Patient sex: M
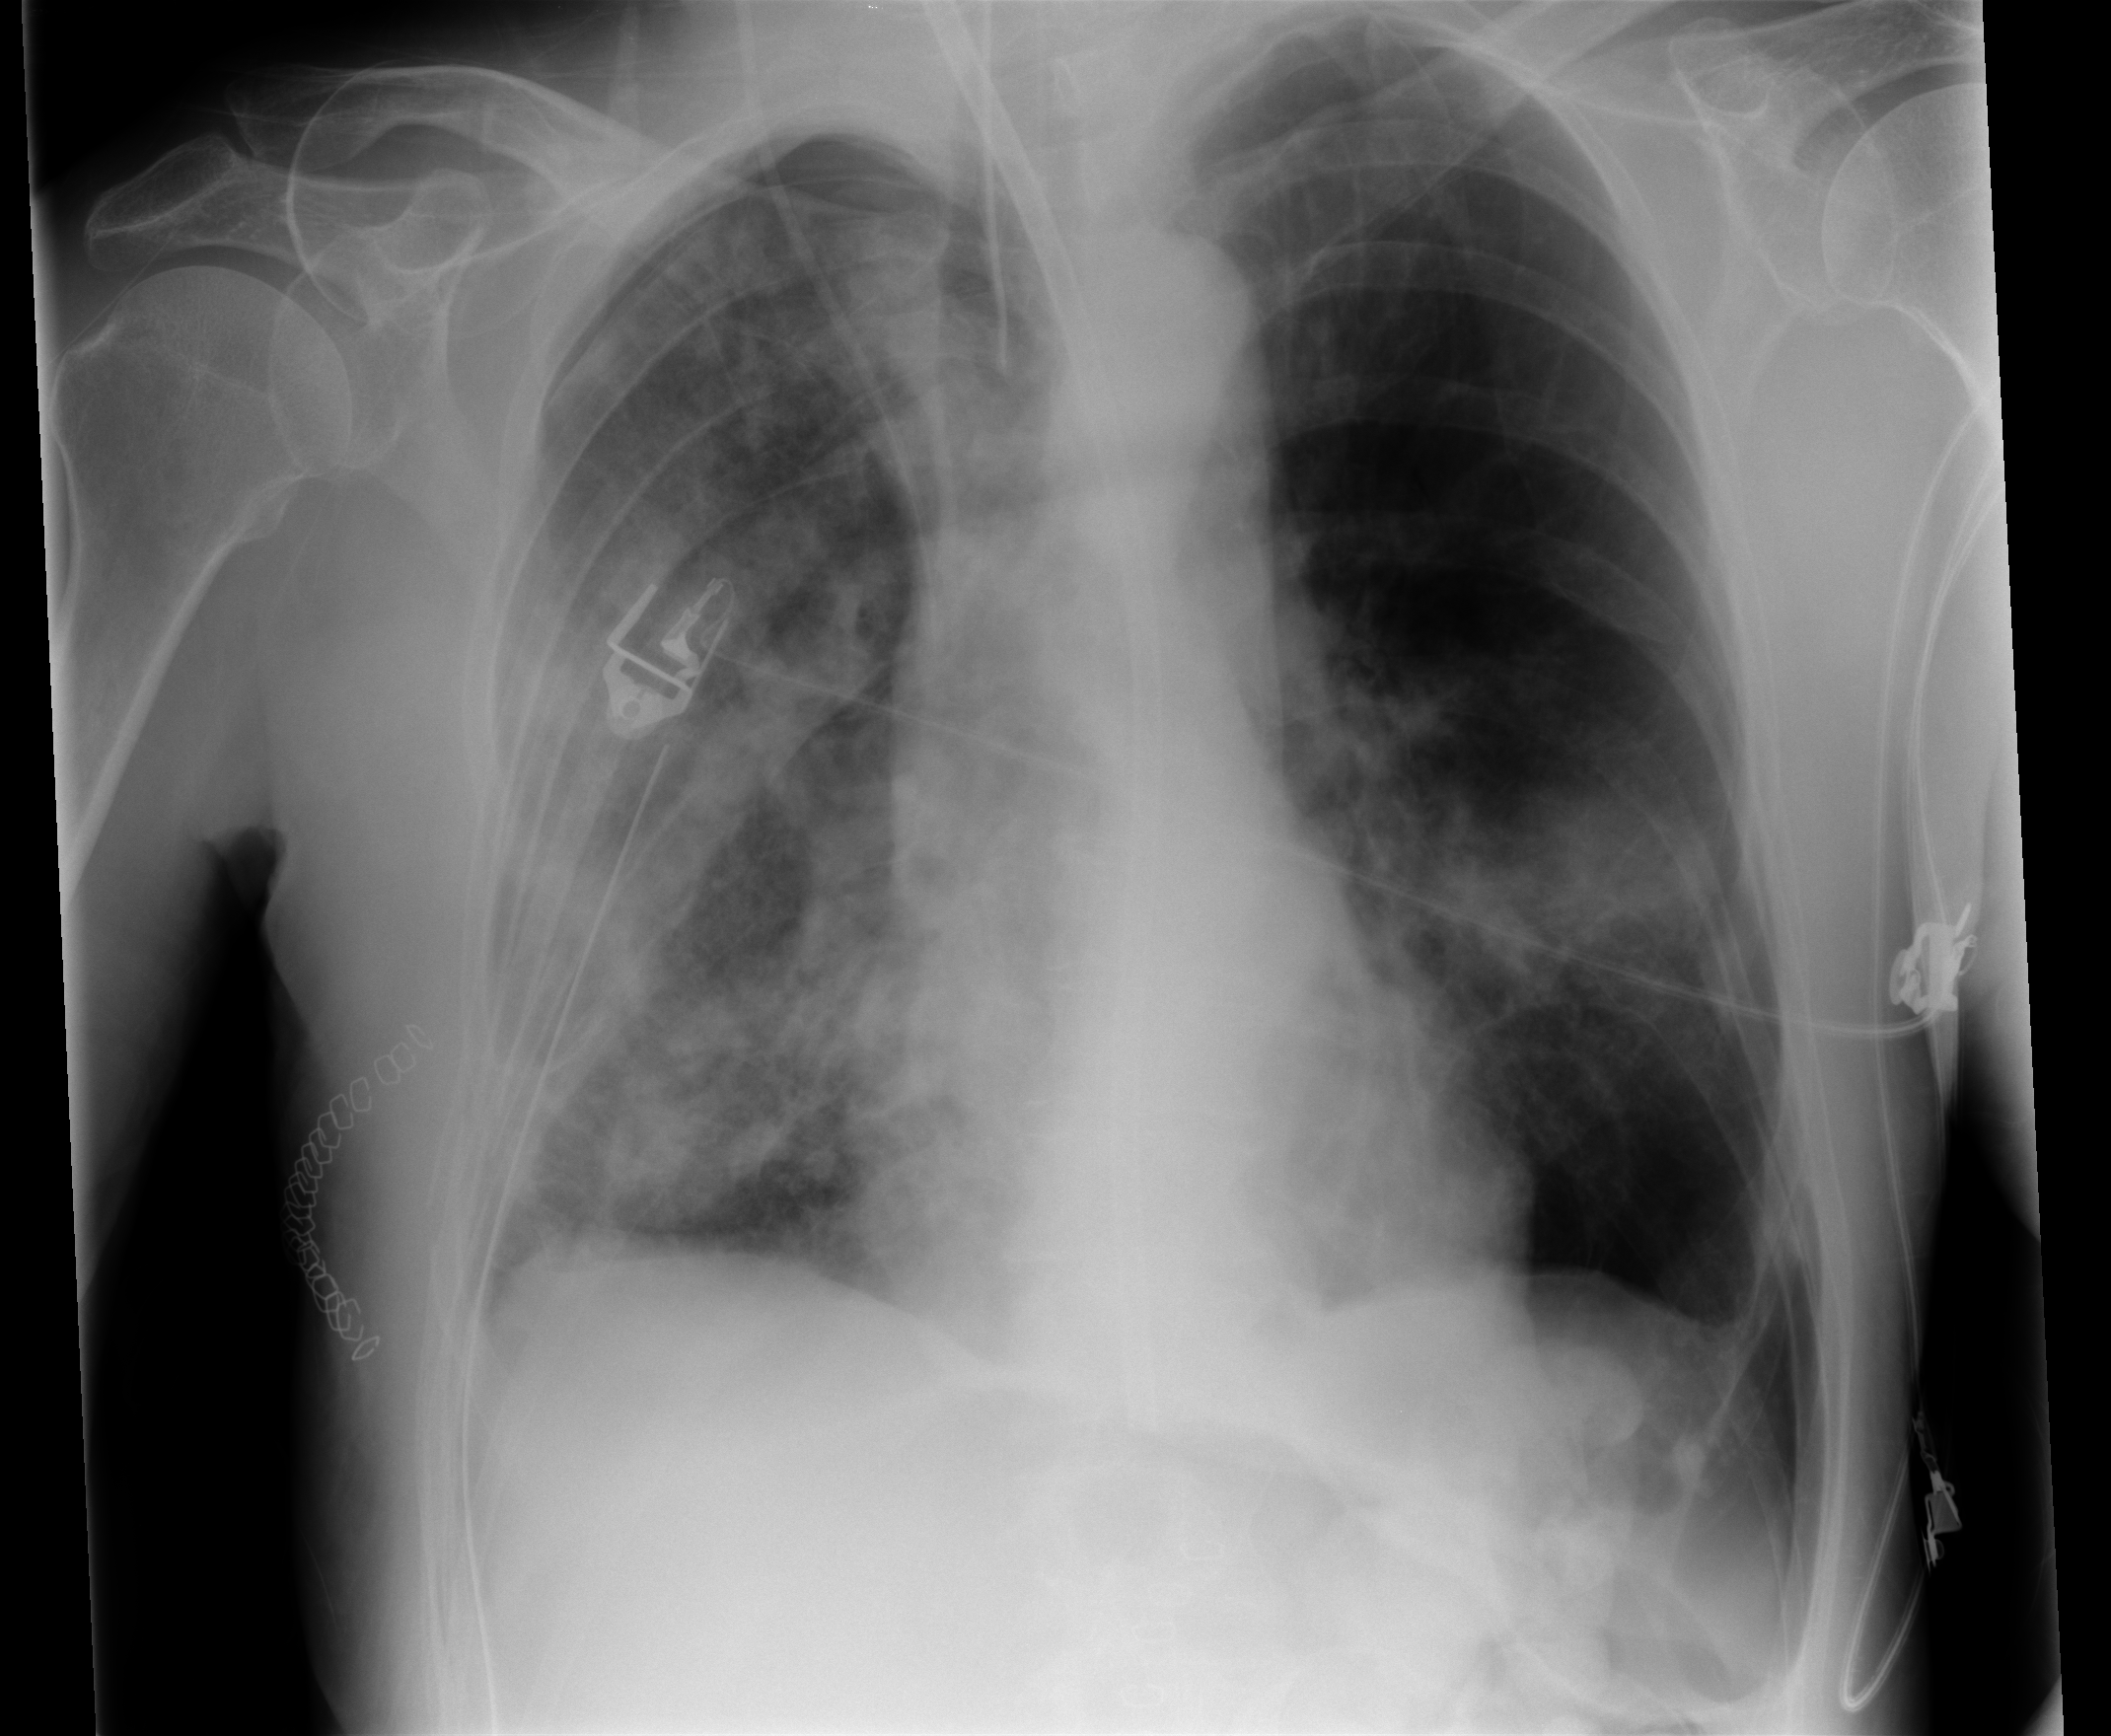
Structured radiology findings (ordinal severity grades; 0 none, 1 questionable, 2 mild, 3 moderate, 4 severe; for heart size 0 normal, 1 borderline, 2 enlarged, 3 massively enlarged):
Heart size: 1
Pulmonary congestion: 2
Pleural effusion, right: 1
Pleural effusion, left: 1
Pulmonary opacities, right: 3
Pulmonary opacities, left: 1
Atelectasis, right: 3
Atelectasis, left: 2